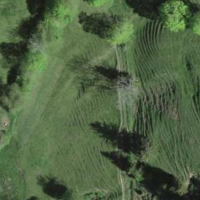
EUNIS habitat code: 24
Species observed at this site:
Lamium galeobdolon